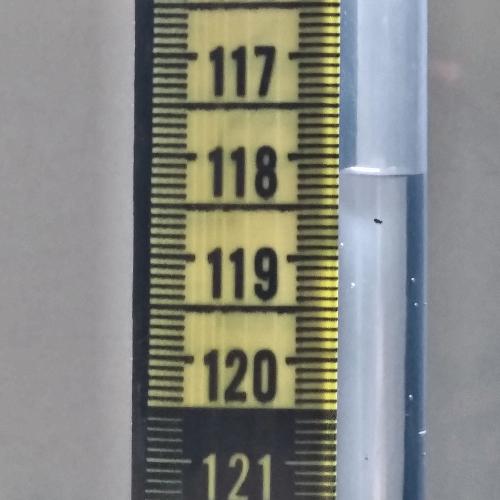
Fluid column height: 118.2 cm